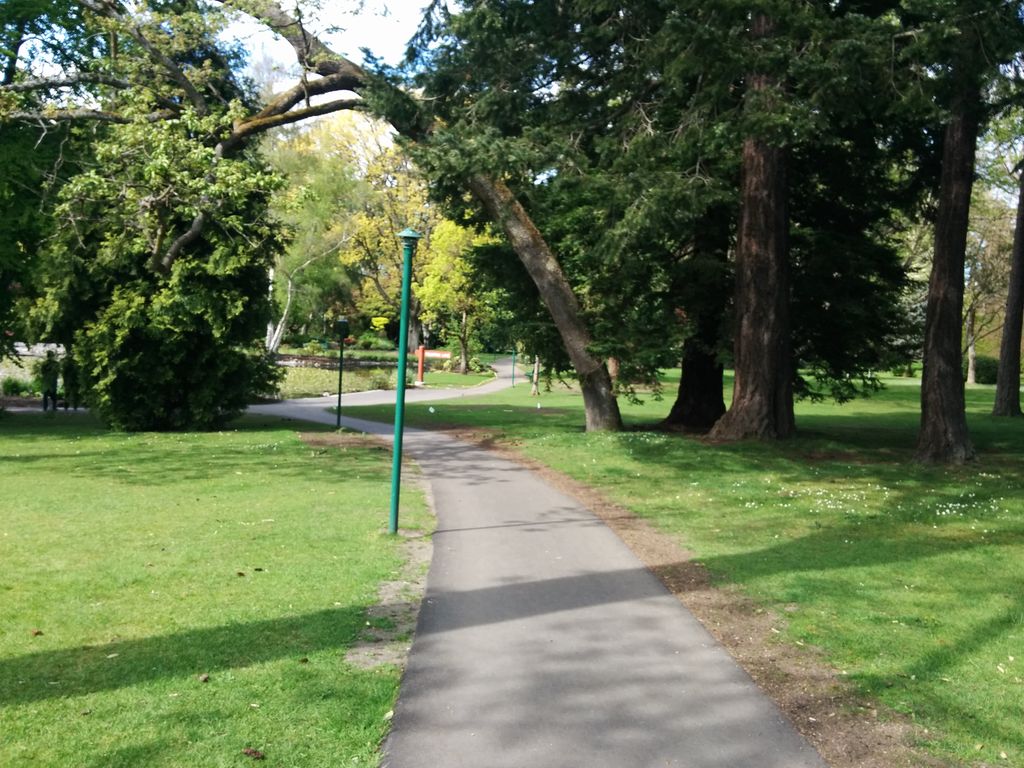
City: victoria